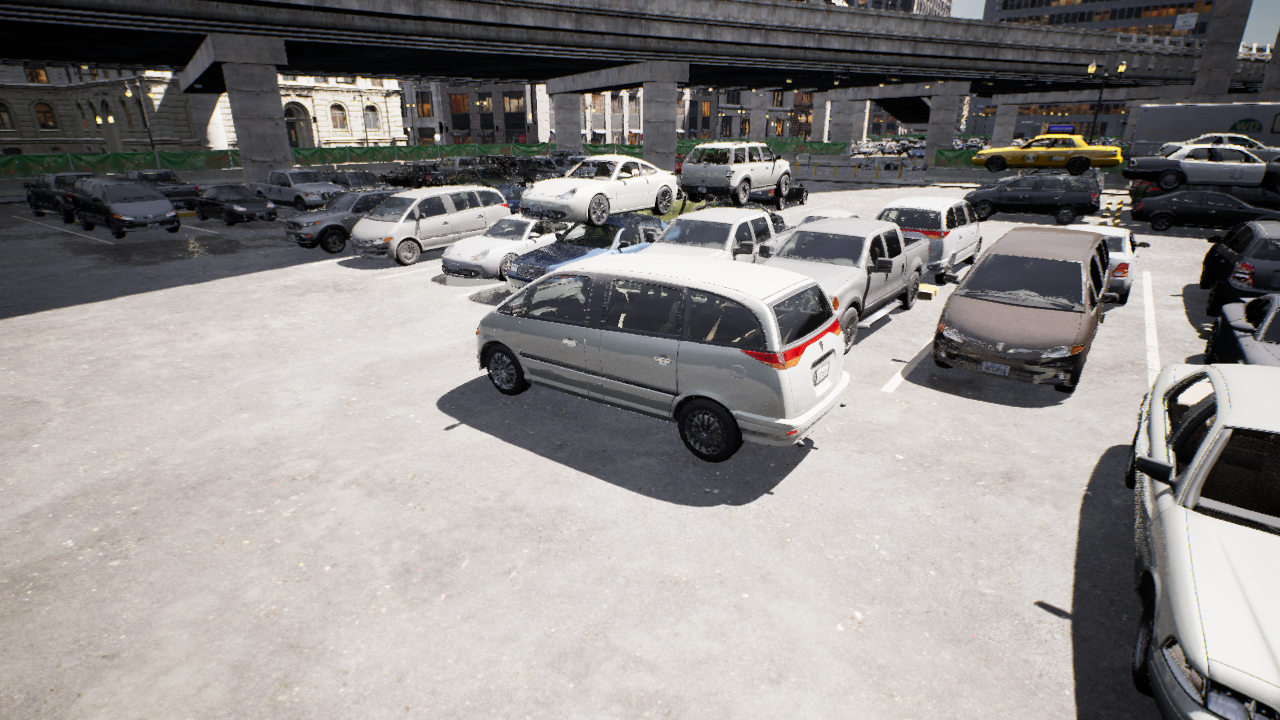
Venue: arterial
Lighting: clear day
Vehicle rig: minivan